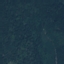
Land use / land cover: Forest